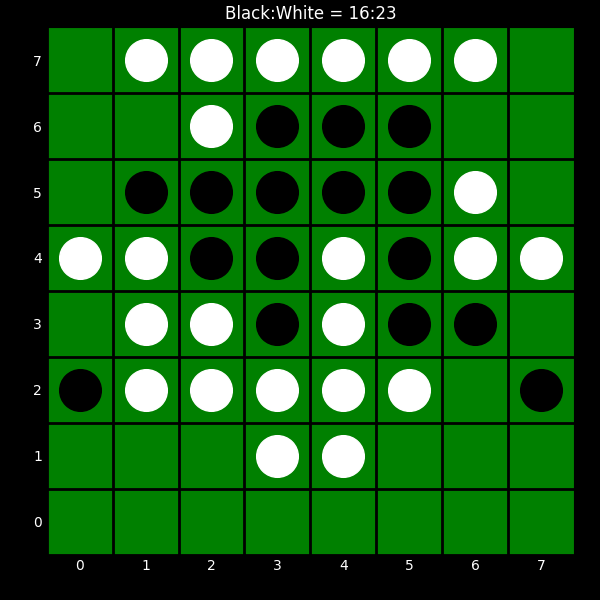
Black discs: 16
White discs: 23